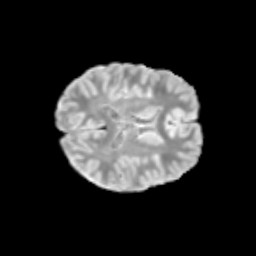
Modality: T2w
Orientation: axial
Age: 12
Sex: female
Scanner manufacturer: siemens
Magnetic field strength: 3 T
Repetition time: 3.8 s
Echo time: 0.07 s